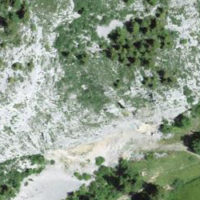
EUNIS habitat code: 50
Species observed at this site:
Lamium galeobdolon